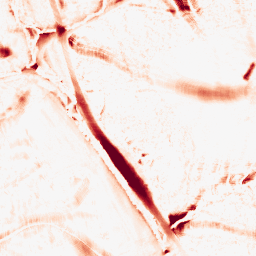
Category: morphological
Decomposition family: morphological_ellipse
Decomposition parameters: operation: opening
width: 30
height: 30
Upsampling method: cubic_catmull_rom
Upsampling parameters: scale: 2
Upsampling scale: 2